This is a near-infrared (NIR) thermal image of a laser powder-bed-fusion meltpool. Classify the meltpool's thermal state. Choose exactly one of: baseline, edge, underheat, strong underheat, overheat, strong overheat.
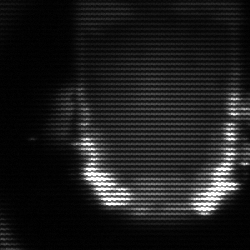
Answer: baseline